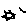
Label: star